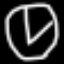
Label: clock